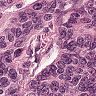
Metastatic tissue present: yes